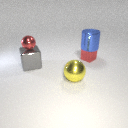
large gray metal cube in front of small red metal cube